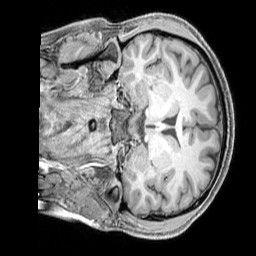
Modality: T1w
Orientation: coronal
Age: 18
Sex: female
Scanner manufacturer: siemens
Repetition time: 2.3 s
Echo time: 0.00226 s